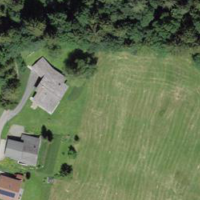
EUNIS habitat code: 24
Species observed at this site:
Ajuga reptans
Cirsium arvense
Cerastium tomentosum
Sorbus aucuparia